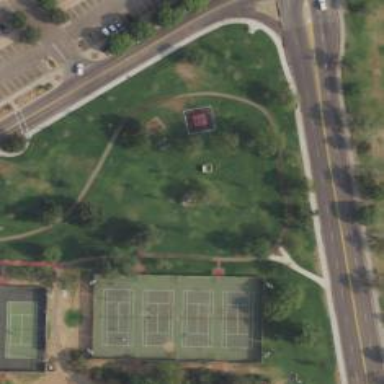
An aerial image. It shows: Disc golf tee.